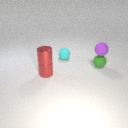
small purple rubber sphere to the right of small red metal cylinder